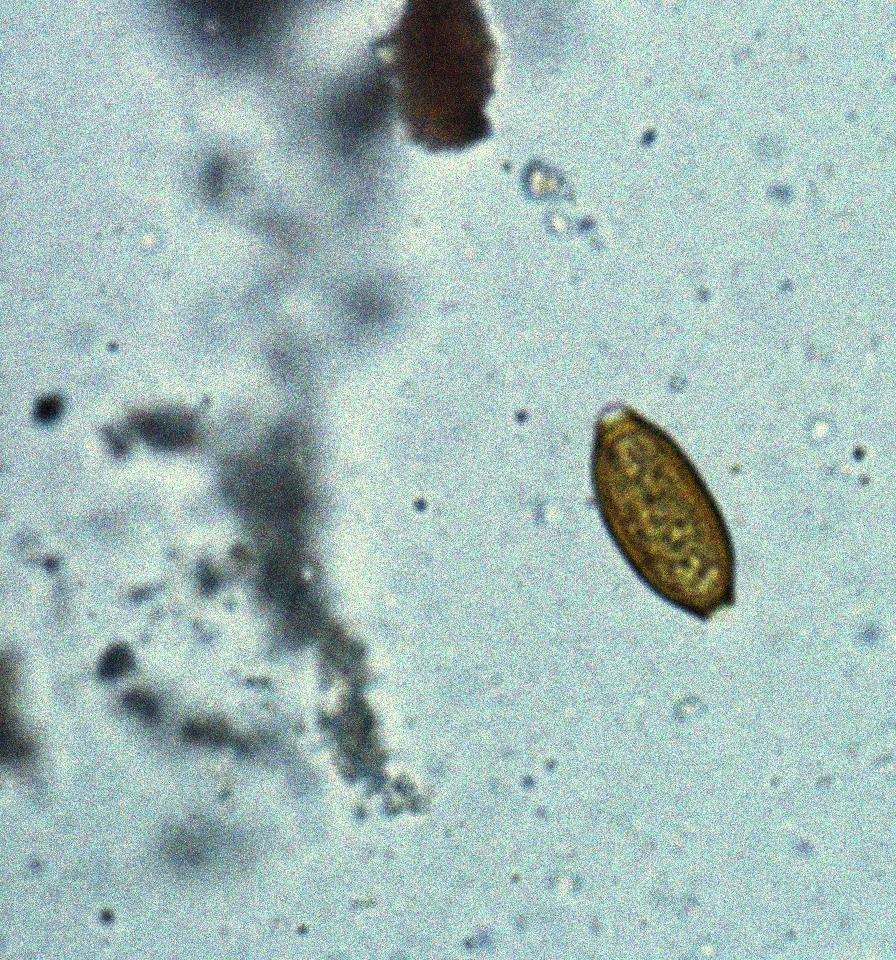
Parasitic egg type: Trichuris trichiura